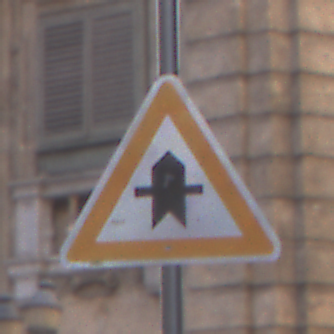
Verkehrszeichen: Vorfahrt
Umgebung: Outdoor, Urban
Tageszeit: SunriseSunset
Wetter: PartlyCloudy
Licht: Natural
Jahreszeit: NotSpecified
Kontrast: LowContrast